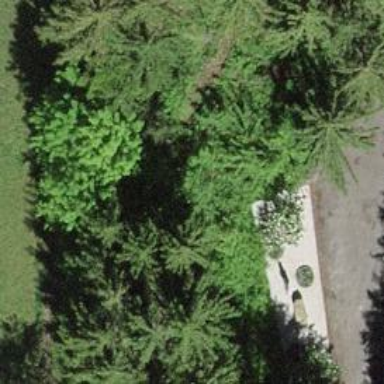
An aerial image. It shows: Historic memorial.